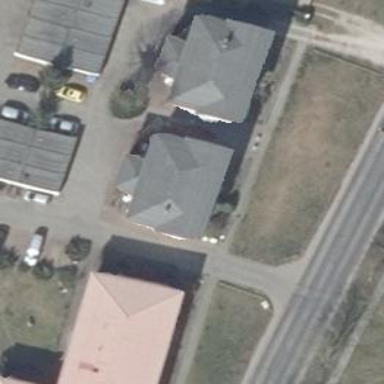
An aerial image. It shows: Building with hipped roof.